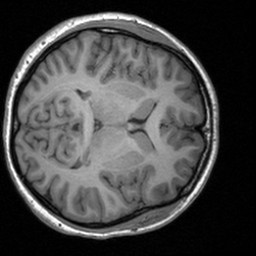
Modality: T1w
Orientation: axial
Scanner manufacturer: siemens
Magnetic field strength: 3 T
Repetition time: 1.9 s
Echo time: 0.00226 s